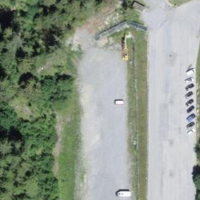
EUNIS habitat code: 43
Species observed at this site:
Sambucus racemosa
Fraxinus excelsior